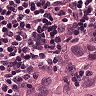
Metastatic tissue present: yes